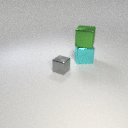
large cyan metal cube below large green metal cube